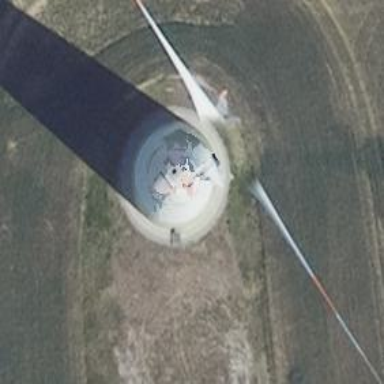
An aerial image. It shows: Wind generator using wind turbines of horizontal axis.